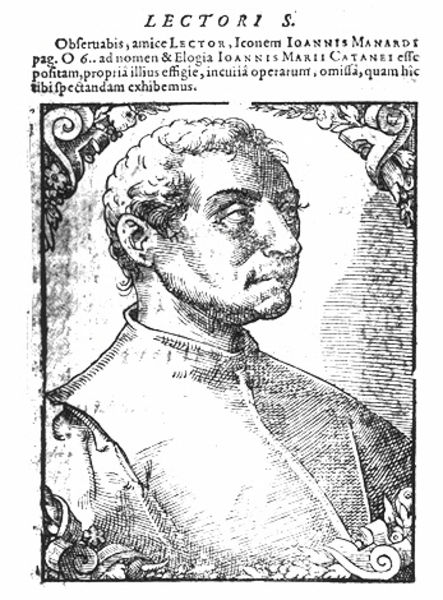
Titel: Bildnis des Giovanni Mario Cattaneo
Künstler: Tobias Stimmer
Institution: (Seriendruck)
Schlagwörter: blätter, kopf, mann, weiß, brust, frisur, mund, nase, ohr, profil, schwarz, stirn, zeichnung, blick, muster, alt, anzug, hemd, augen, gesicht, kleidung, kragen, rahmen, ärmel, hals, portrait, porträt, gewand, haare, mantel, blatt, girlande, person, augenbrauen, brustbild, kinn, locken, schultern, traurig, ranken, holzschnitt, schrift, wangen, lehrer, grafik, ernst, wimpern, buch, druck, schwarz-weiß, radierung, stich, titel, kupfer, seite, text, schraffiert, bleistift, buchdruck, halbprofil, rasiert, voluten, mittelalter, wams, priester, geistlich, schnecken, ornamentik, kupferstich, latein, lateinisch, buchmalerei, johannis, rocailles, glubschaugen, ioannis, lectori, lector, jonnes manard, johannes manard, bleistifr, s., valuten, lektor